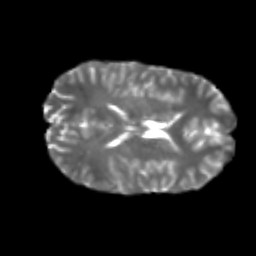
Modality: T2w
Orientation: axial
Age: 24
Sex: male
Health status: healthy
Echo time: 0.074 s